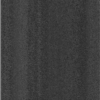
Label: dusty